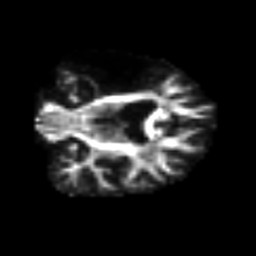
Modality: FA
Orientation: coronal
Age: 54
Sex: male
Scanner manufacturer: siemens
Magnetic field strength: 3 T
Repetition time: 4.4 s
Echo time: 0.1 s